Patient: sex M, age 46
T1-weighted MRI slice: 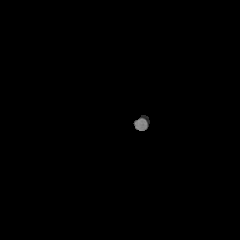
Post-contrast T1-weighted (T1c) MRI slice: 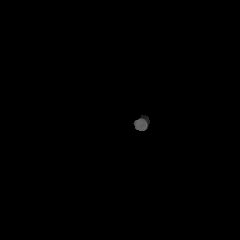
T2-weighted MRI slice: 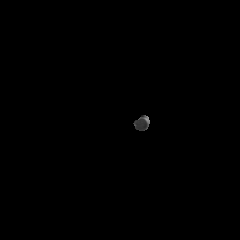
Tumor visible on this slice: no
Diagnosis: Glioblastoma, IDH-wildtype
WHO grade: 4